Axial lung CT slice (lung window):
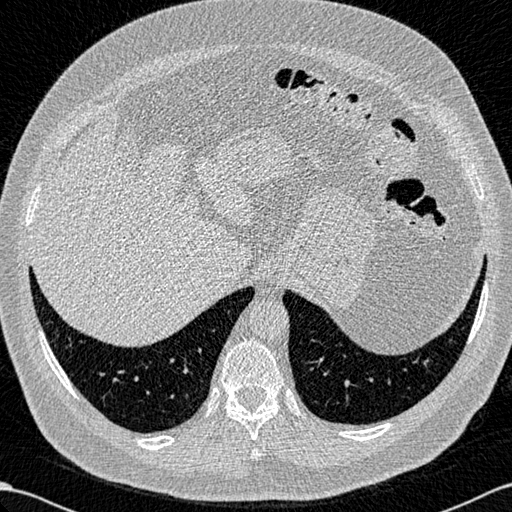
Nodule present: no